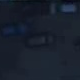
Vehicle type: Car